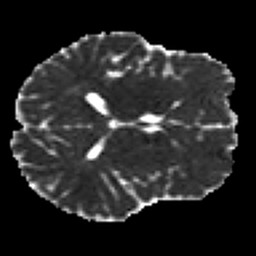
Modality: MD
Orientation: axial
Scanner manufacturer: siemens
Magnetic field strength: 3 T
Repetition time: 7.8 s
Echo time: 0.09 s